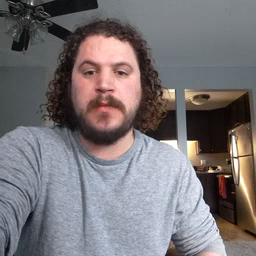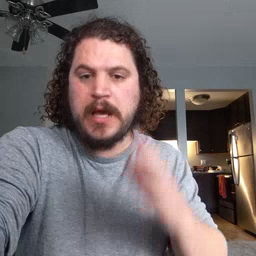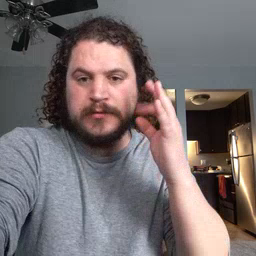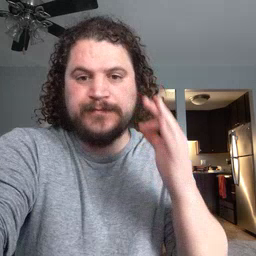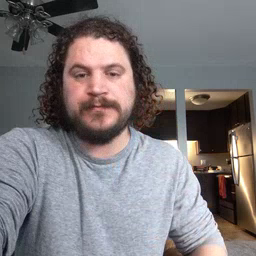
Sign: cat